Question: I need to center some text between a dotted border vertically and horizontally as in below image :

I have a <URL> which attempts to achieve this.
How can the css be amended to appear as attached screenshot ?
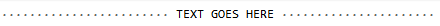
Answer: You can use CSS positioning to do this...
Check this out :
<URL>
<URL>